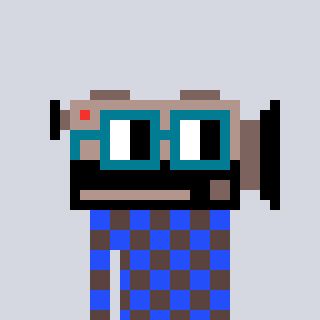
a pixel art character with square dark green glasses, a camcorder-shaped head and a darkbrown-colored body on a cool background